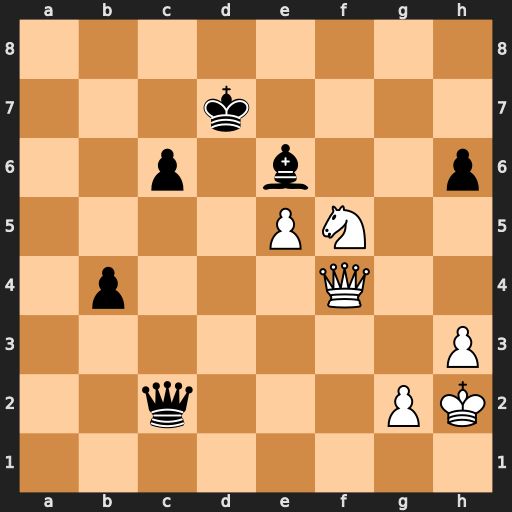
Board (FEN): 8/3k4/2p1b2p/4PN2/1p3Q2/7P/2q3PK/8
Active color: w
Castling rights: -
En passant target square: -
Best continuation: Qd4+ Bd5 Qa7+